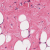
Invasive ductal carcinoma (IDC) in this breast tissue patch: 0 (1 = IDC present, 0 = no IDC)